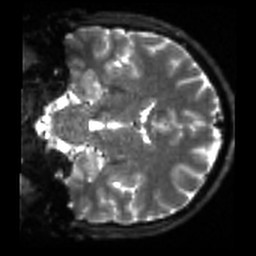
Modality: sbref
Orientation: coronal
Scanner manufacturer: siemens
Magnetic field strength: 3 T
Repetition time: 4 s
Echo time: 0.0594 s